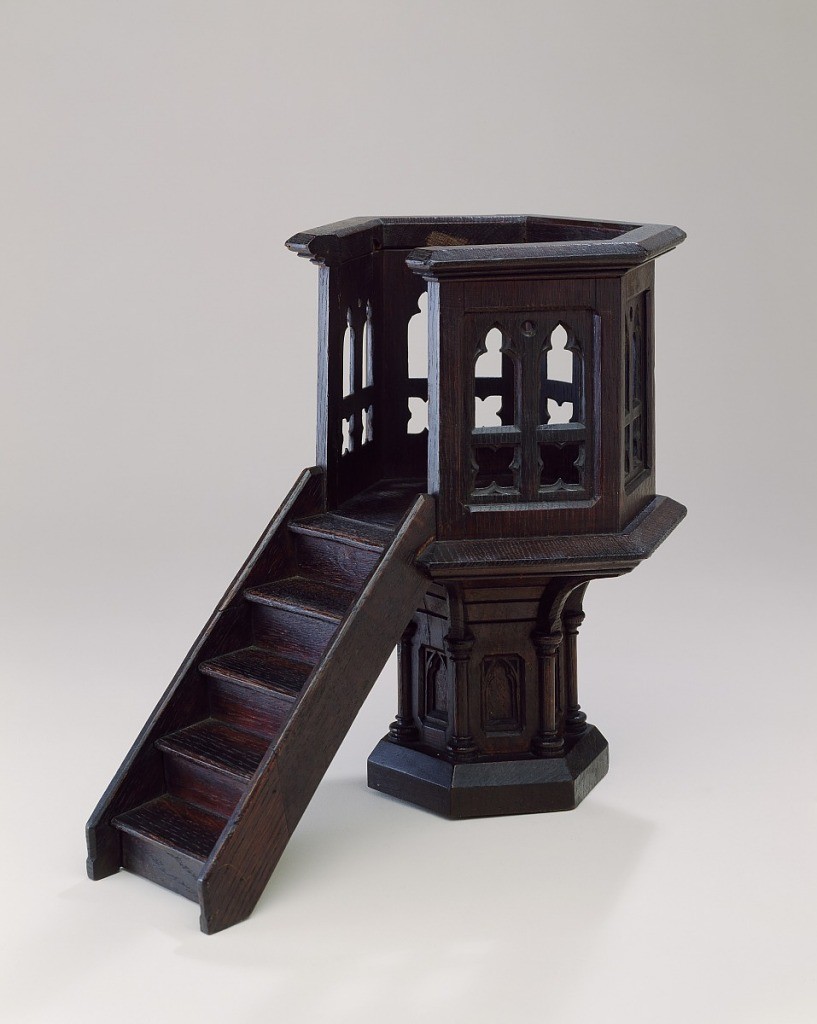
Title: Model for a Pulpit
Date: ca. 1850
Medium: oak
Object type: model for a pulpit
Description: Hexagonal pulpit model in the Gothic Style.